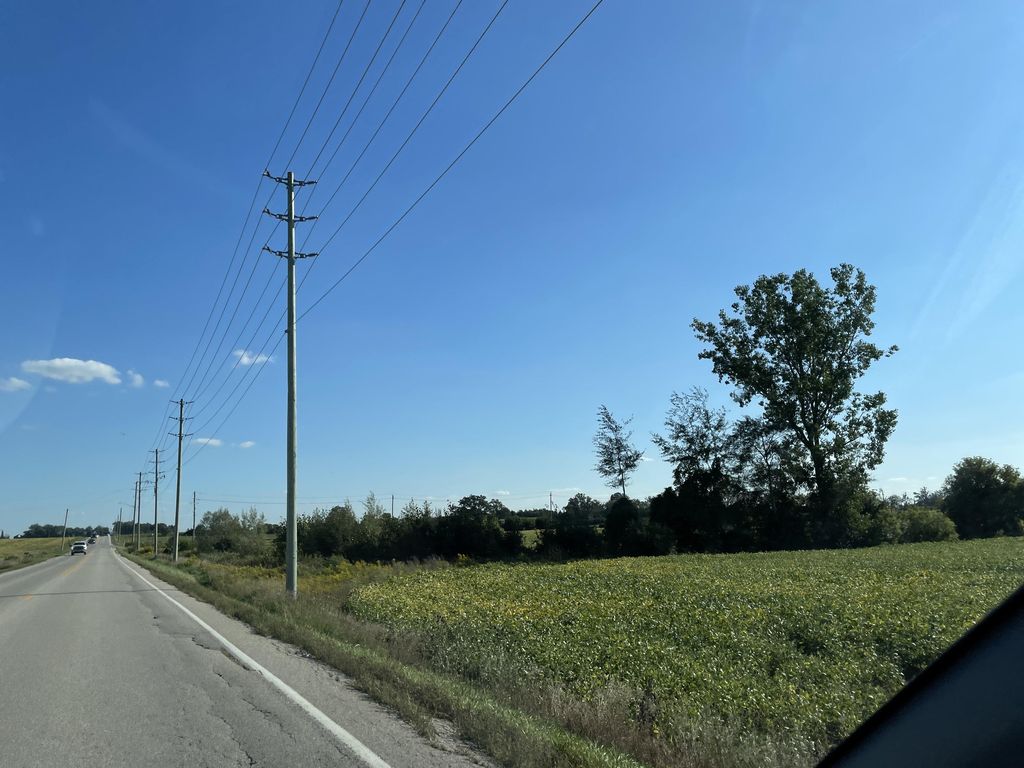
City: kitchener-waterloo